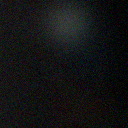
Screen state: off